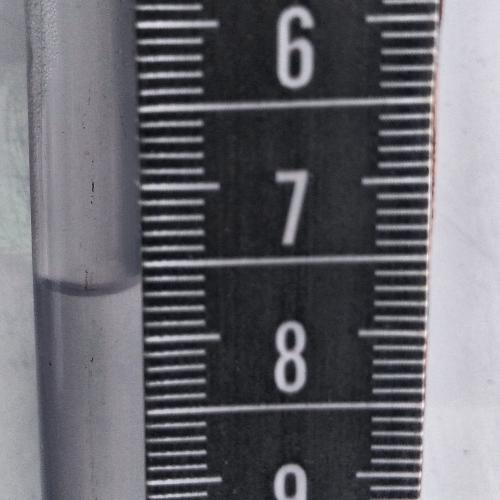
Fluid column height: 7.6 cm